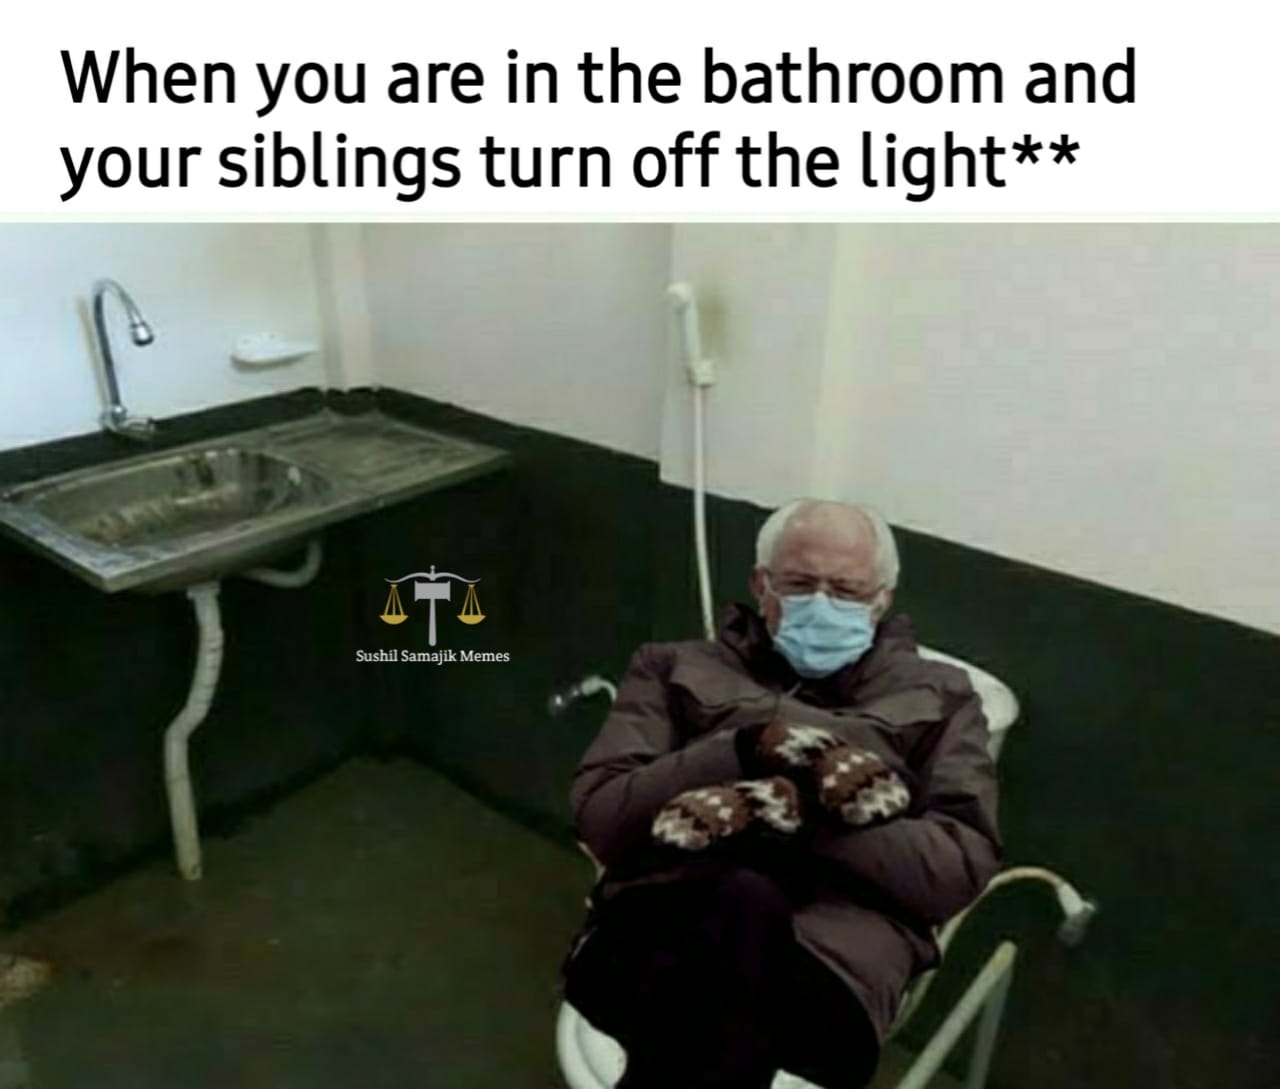
Caption: When you are in the bathroom and your siblings turn off the light**
Label: non-hate